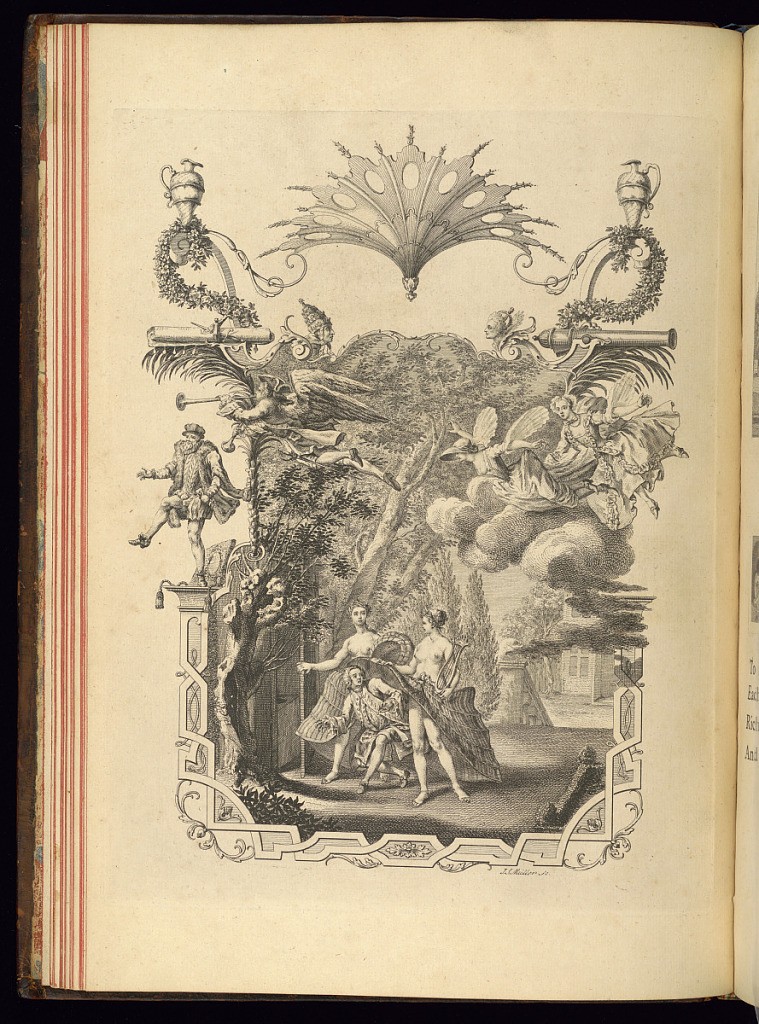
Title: Illustration for the Poem ‘A Long Story’
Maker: Thomas Gray, British, 1716 – 1771
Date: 1753
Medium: Etching on laid paper
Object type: Bound print
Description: Full-page illustration for the poem ‘A Long Story'. Two topless women, wearing hooped petticoats, with a dressed man crouching beneath the skirts. The woman to the left opens the door to an outhouse, and the woman on the right holds a lyre. The figures stand within a garden landscape with trees and a house in the background. Above two flying fairies and a male winged figure blowing a horn. The scene is framed within an arabesque border, featuring mascarons, flowers, palm leaves, acanthus and c-scrolls, jugs, a cannon, and a fanned palmette and fleurons ornament above, with strapwork below. A male figure stands on one leg to the left on a plinth with tassels. The plate is signed.